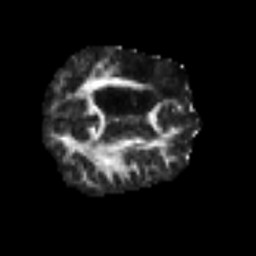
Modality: FA
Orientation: axial
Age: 50
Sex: male
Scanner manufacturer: siemens
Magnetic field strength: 3 T
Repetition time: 6.1 s
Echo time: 0.101 s